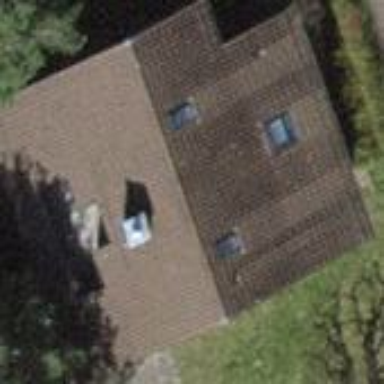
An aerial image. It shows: Detached building with tile roof.